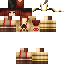
A male human skin with medium skin, wearing brown long hair dressed in a blue hoodie and black pants, featuring a closed mouth.